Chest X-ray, AP view. Patient: 22 years old, sex M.
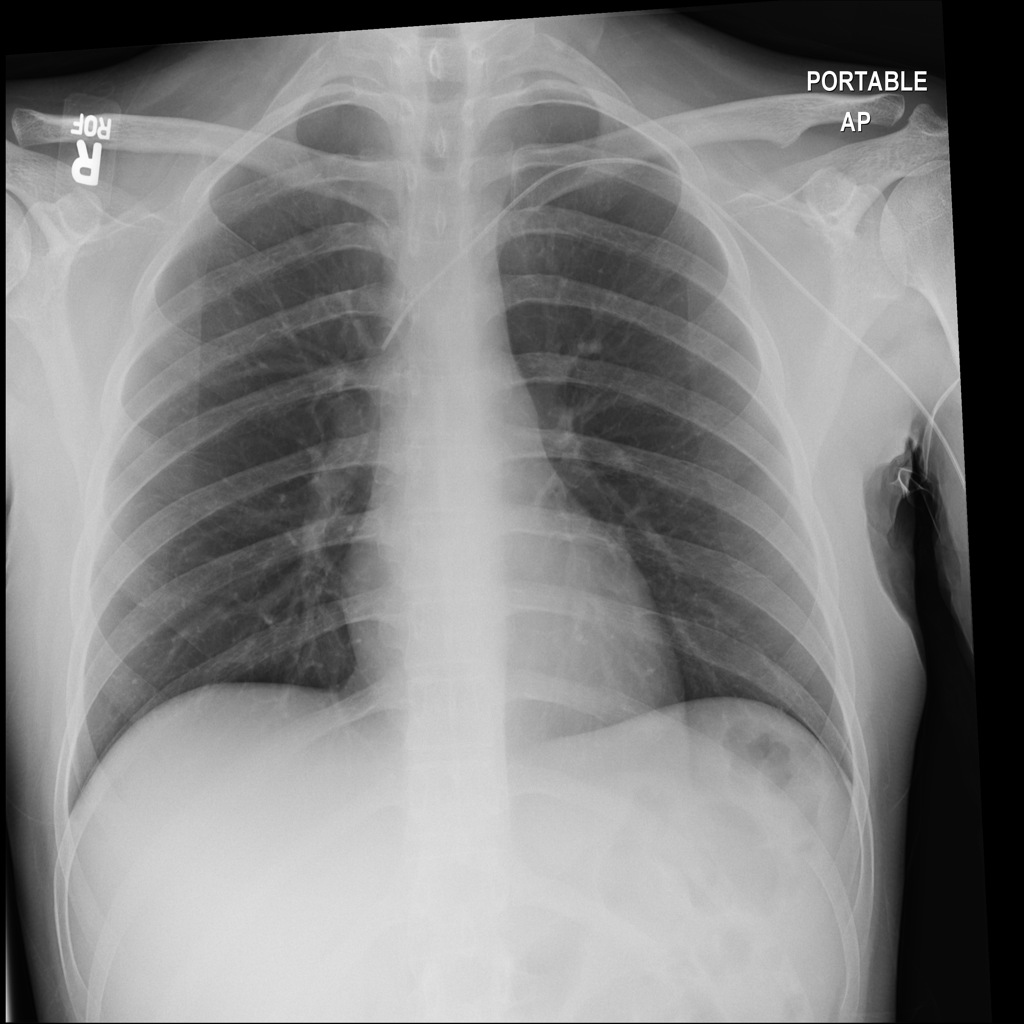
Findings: No Finding